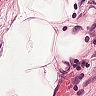
Metastatic tissue present: no